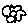
Label: flower